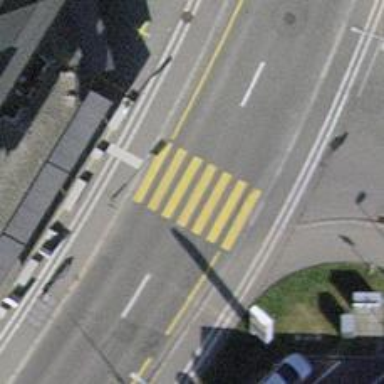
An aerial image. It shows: Marked road crossing.